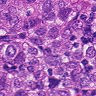
Metastatic tissue present: yes